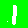
Digit: 1